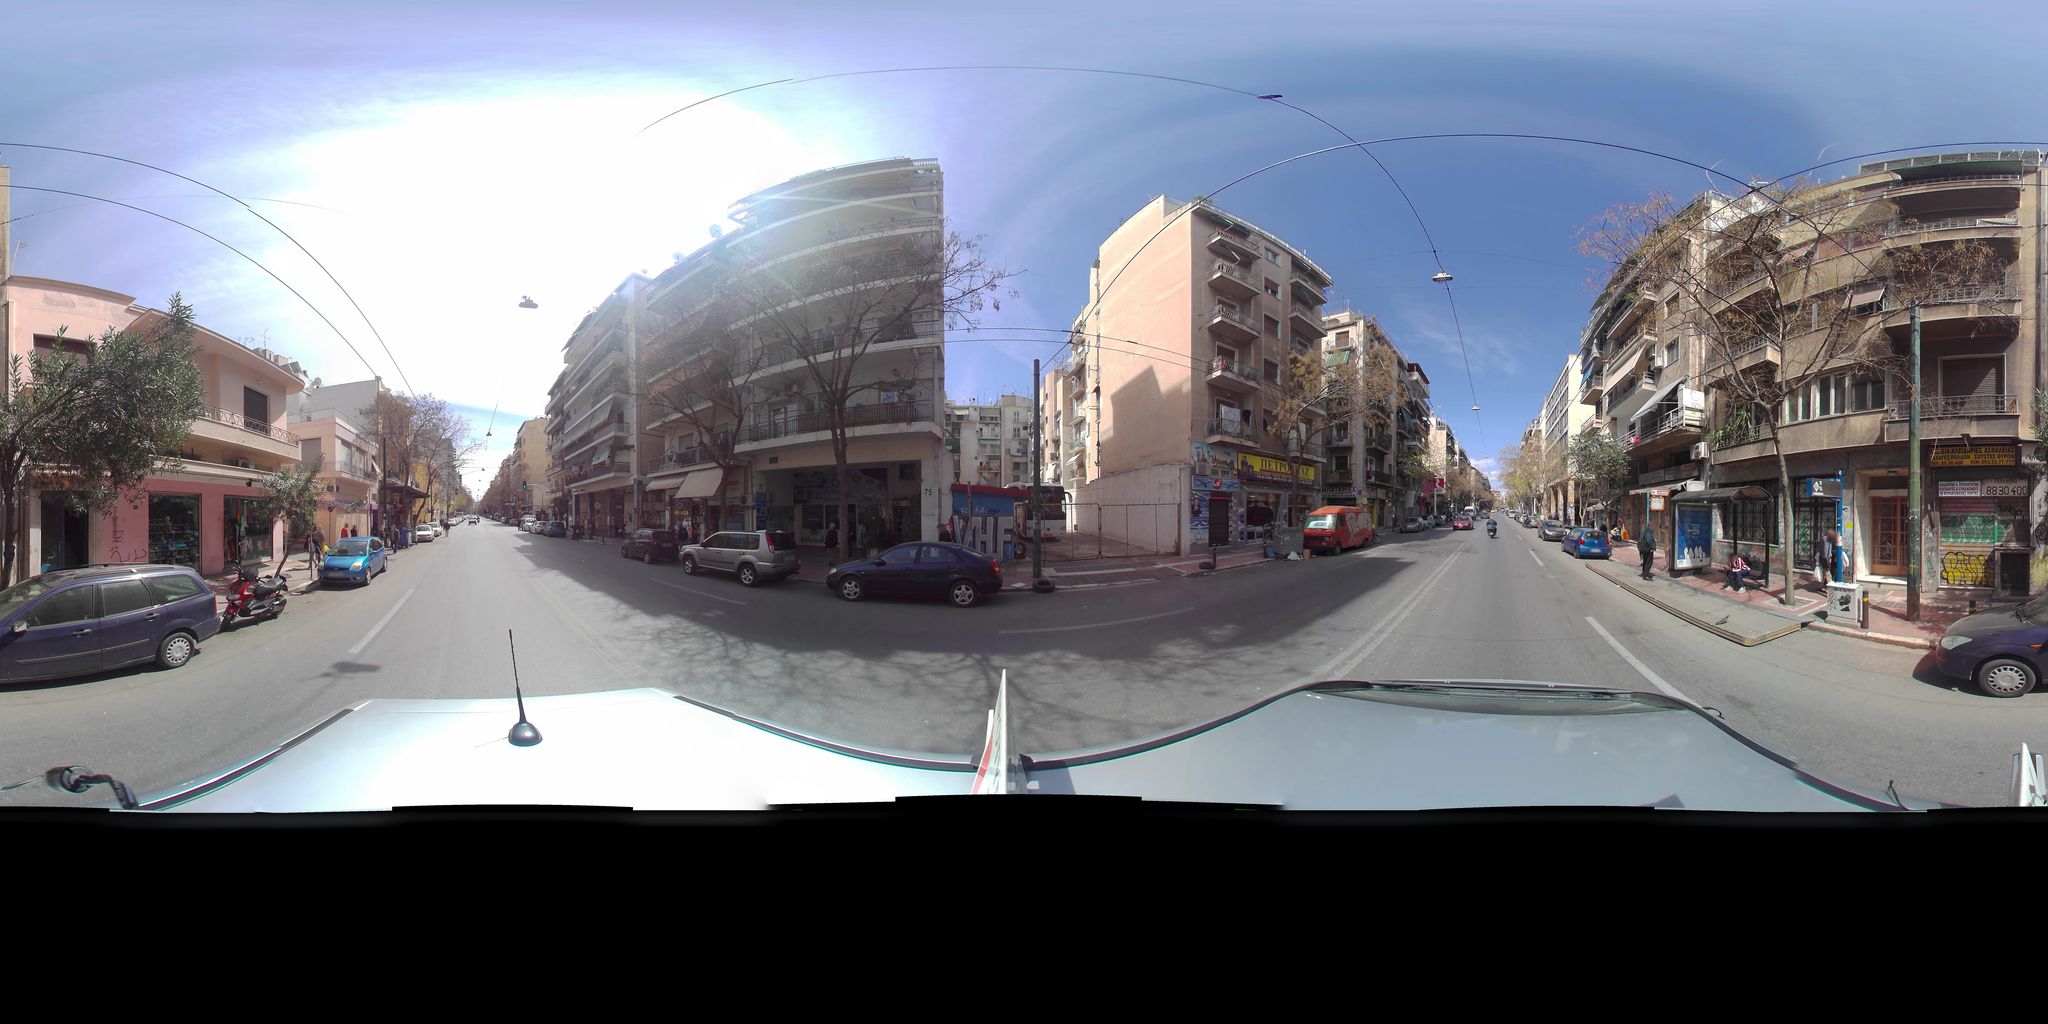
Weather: clear
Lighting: day
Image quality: good
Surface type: railway
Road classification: primary
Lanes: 2
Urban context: urban centre
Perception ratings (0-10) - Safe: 0.81, Lively: 5.94, Beautiful: 6.8, Boring: 2.32, Depressing: 2.88, Wealthy: 3.35